Field crop: maize
Growth stage: 1
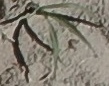
Species: sorghum